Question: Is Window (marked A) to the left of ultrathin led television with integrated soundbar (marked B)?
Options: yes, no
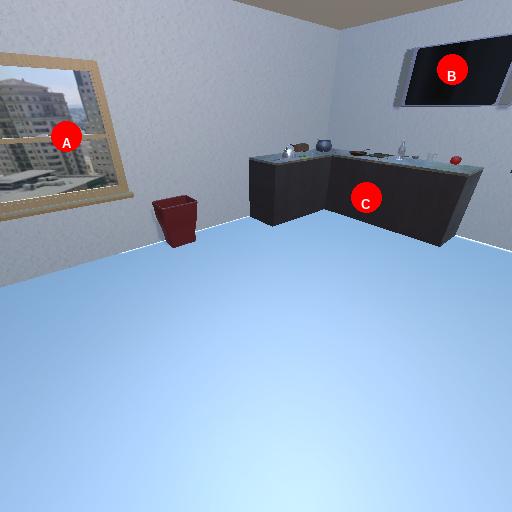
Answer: yes